Field crop: tomato
Growth stage: 1
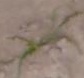
Species: cyperus